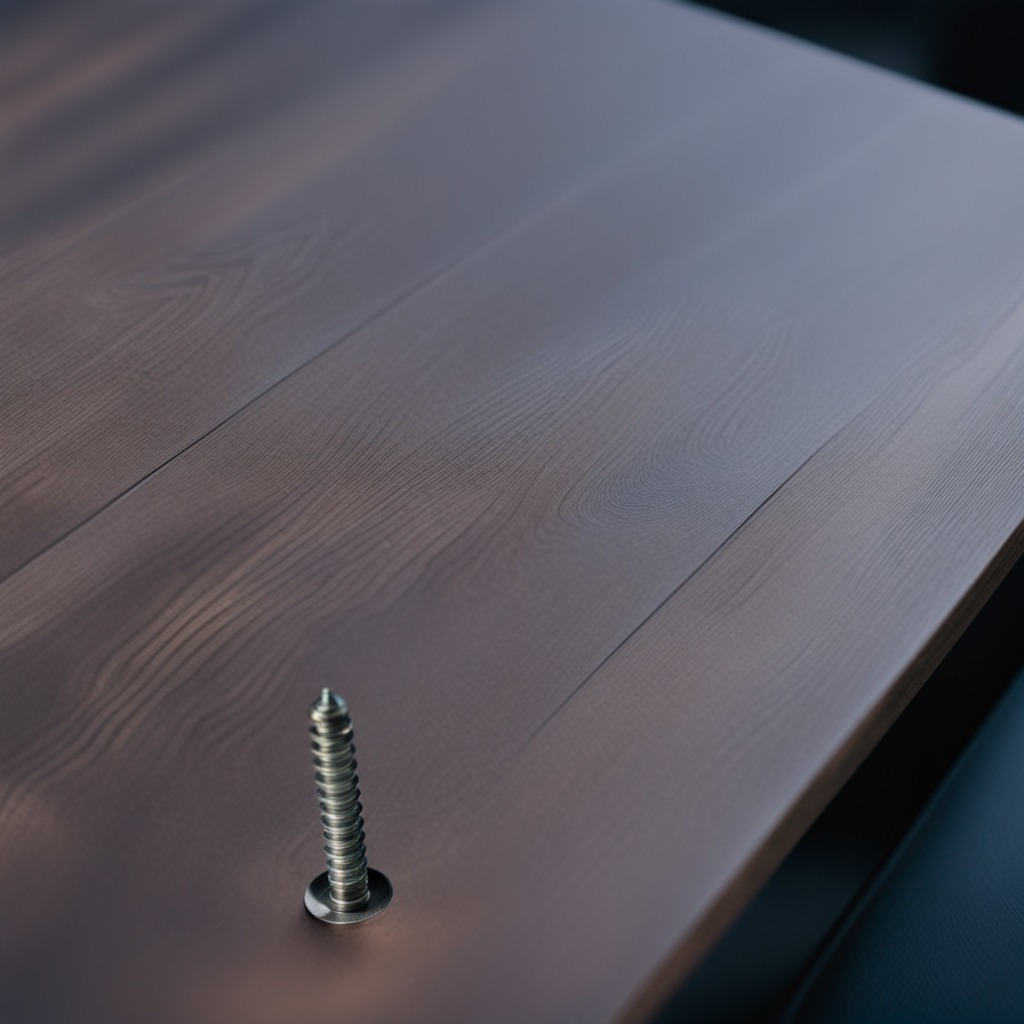
A metal screw is lying on a table with burn marks in a small garage at twilight.